Question: hello im trying to implant something like where we can put our image without cookie. but the problem is that im serving my image via php. like this
'''
public function getIMG( $img )
{
if ( ! file_exists( "www-static". DS ."assets". DS ."images". DS . $img ) ) {
throw new Exception( "No such img as $img" );
}
$img = "/image-static". DS ."assets". DS ."images". DS . $img;
echo '<img src="' . $img . '" />';
}
'''
? maybe using php cookie_set and somehow clear all the cookie ? but im afraid its part together with the sessions if im correct.
here is the request from firebug.

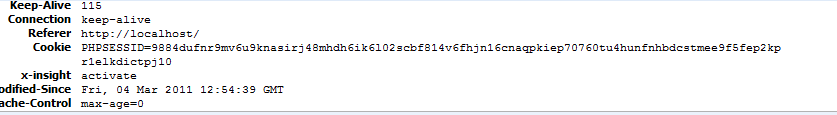
Answer: That is the php session cookie which gets created automatically when using sessions.
See <URL> on how to disable it.